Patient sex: M
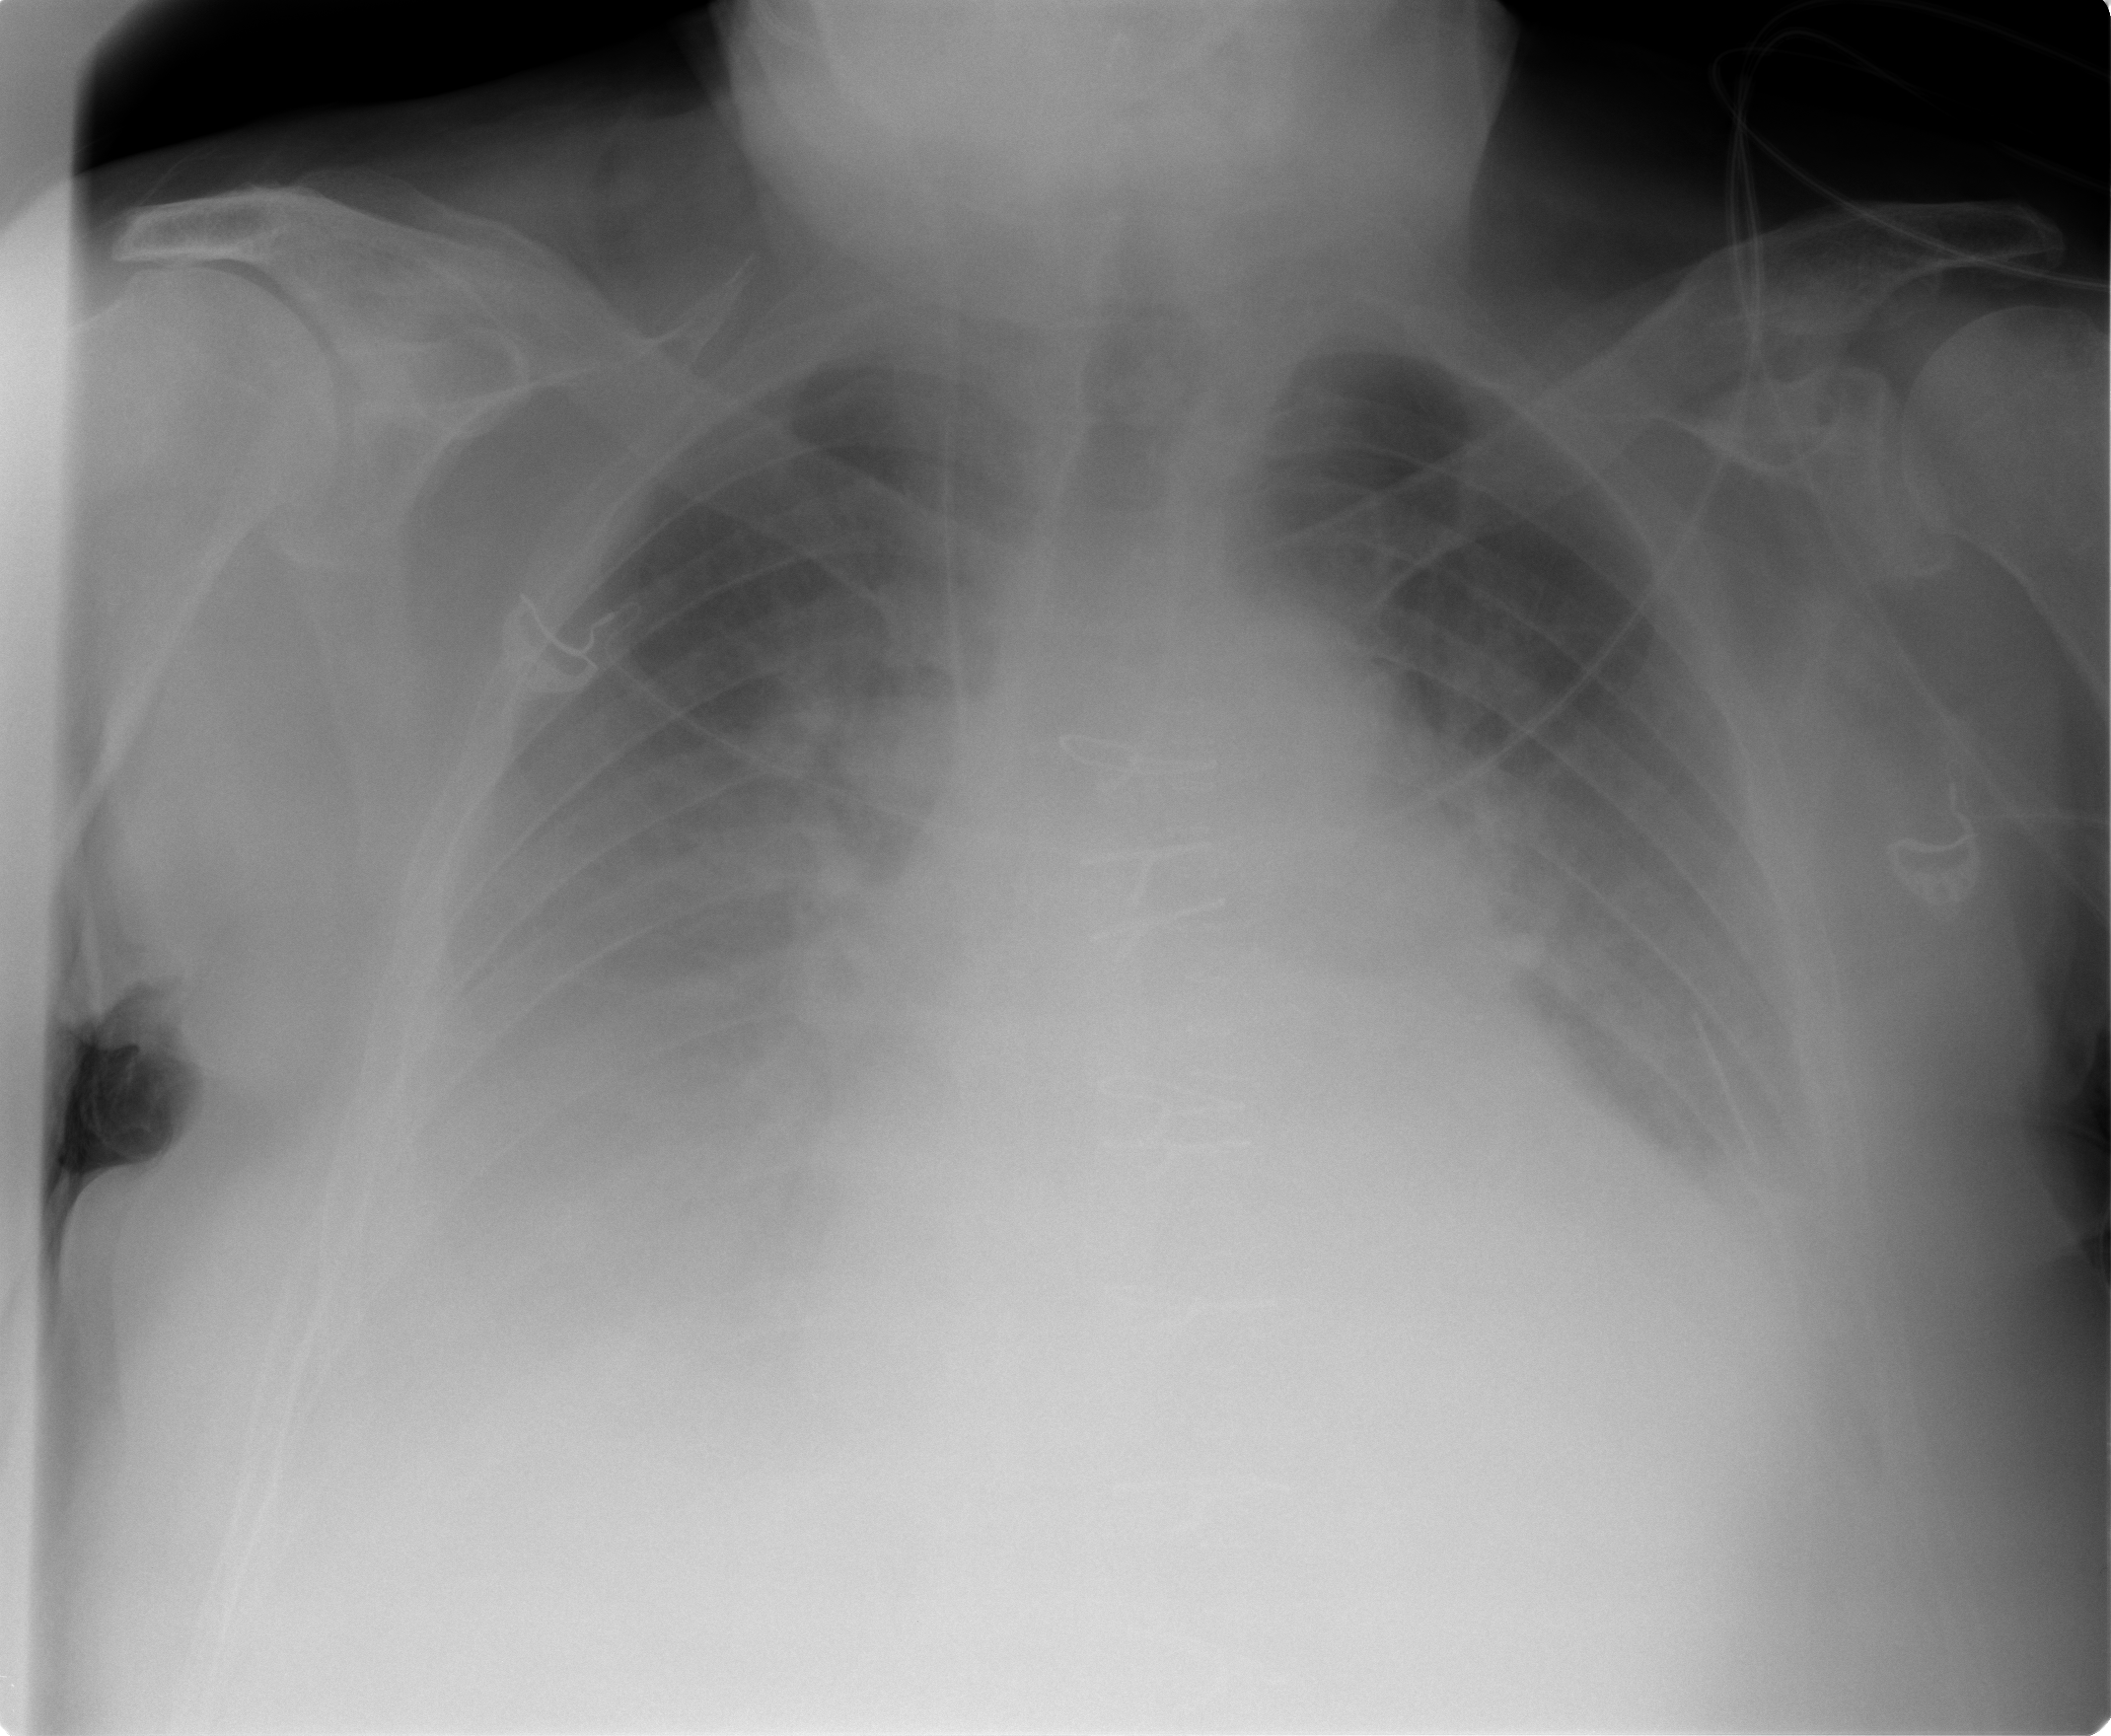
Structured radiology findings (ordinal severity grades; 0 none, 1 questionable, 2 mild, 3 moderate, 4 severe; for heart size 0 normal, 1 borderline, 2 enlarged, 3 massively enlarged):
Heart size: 1
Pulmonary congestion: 2
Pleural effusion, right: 3
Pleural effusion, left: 3
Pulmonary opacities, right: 0
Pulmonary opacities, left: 0
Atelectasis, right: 3
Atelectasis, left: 3